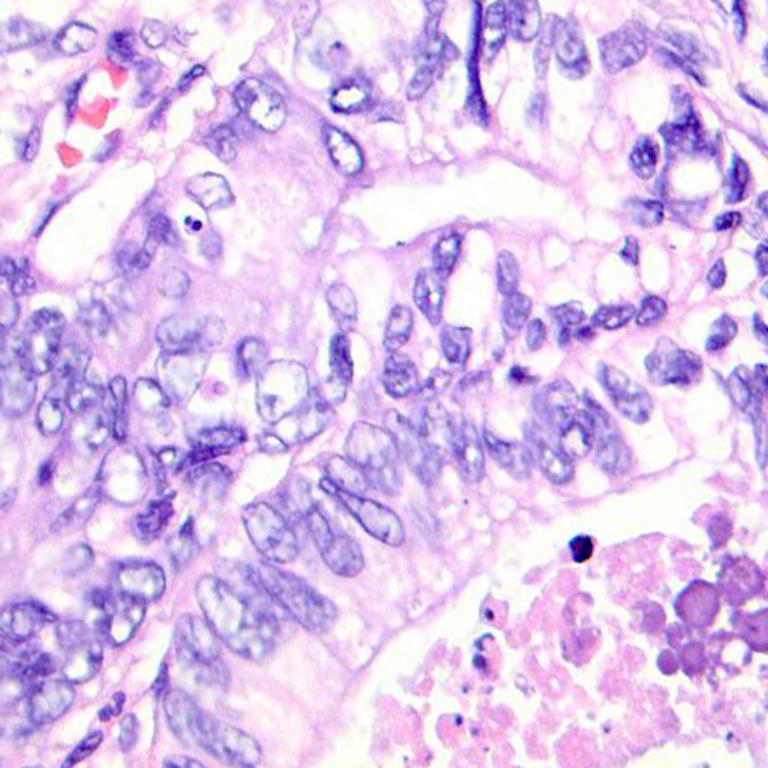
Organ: colon
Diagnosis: adenocarcinomas